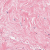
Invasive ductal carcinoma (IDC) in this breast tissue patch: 0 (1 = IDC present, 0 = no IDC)